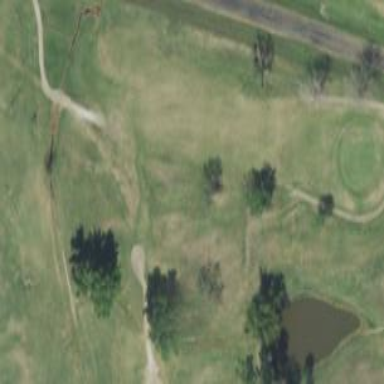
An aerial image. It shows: Golf tee.